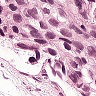
Metastatic tissue present: yes